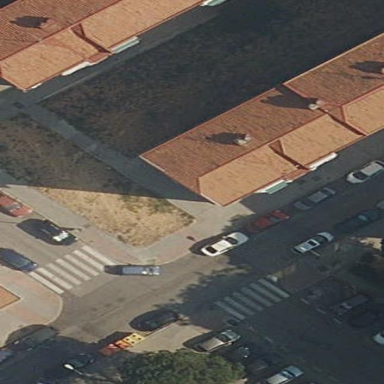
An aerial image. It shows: Image showing building with apartments.